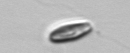
Label: Chrysochromulina